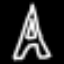
Label: The Eiffel Tower